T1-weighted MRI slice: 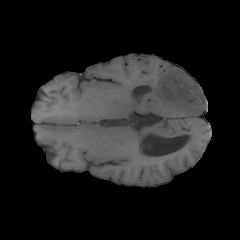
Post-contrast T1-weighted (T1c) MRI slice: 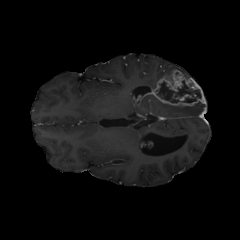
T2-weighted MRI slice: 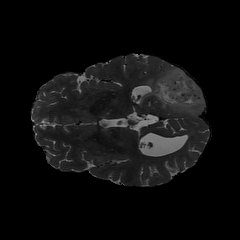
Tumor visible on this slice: yes